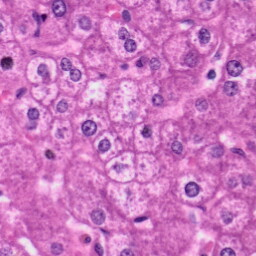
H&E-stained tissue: Liver